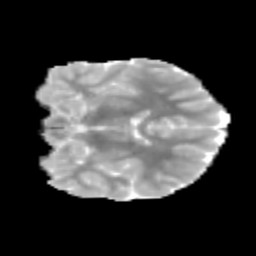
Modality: MD
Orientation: coronal
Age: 12
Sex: male
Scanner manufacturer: siemens
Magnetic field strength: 3 T
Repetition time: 3.8 s
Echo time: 0.07 s